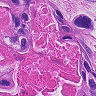
Metastatic tissue present: yes